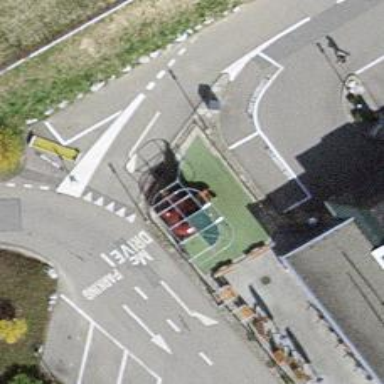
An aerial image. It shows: Playground area for leisure activities on the land.